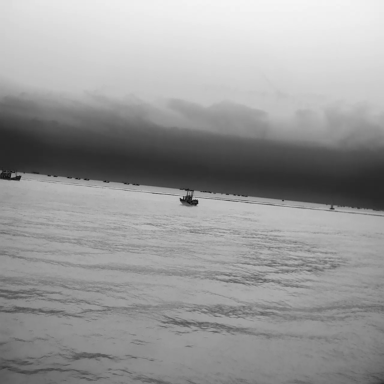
There are ten bulk_carriers in the infrared image.